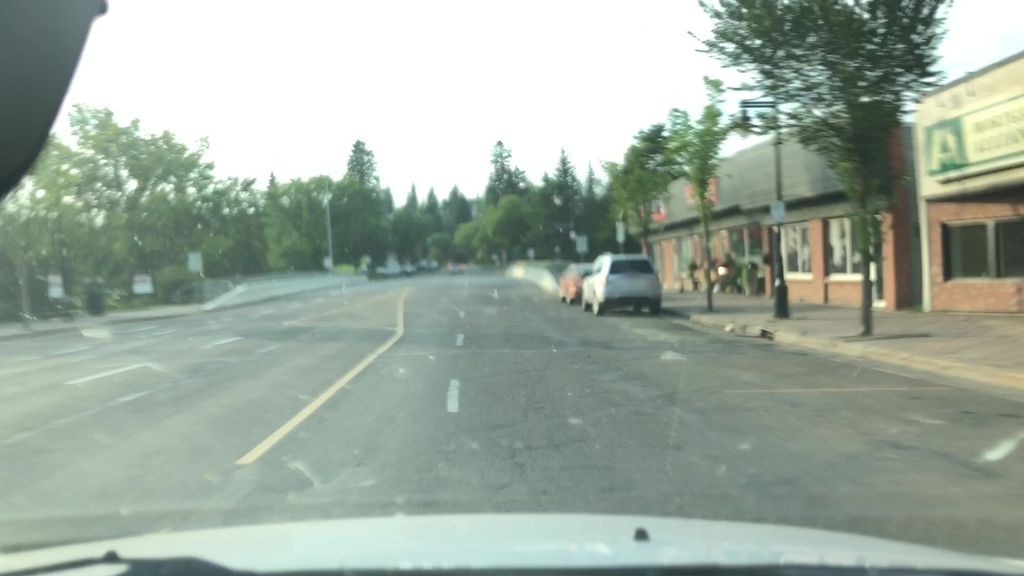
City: edmonton